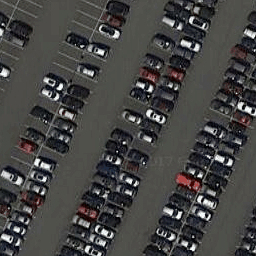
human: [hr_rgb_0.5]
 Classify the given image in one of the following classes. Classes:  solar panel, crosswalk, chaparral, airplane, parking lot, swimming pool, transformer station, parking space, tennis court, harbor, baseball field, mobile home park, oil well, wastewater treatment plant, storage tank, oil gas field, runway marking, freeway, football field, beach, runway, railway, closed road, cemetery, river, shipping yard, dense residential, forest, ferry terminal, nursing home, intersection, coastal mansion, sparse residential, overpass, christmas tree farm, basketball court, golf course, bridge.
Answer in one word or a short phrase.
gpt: parking lot